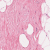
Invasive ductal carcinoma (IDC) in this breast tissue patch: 0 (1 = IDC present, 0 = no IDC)